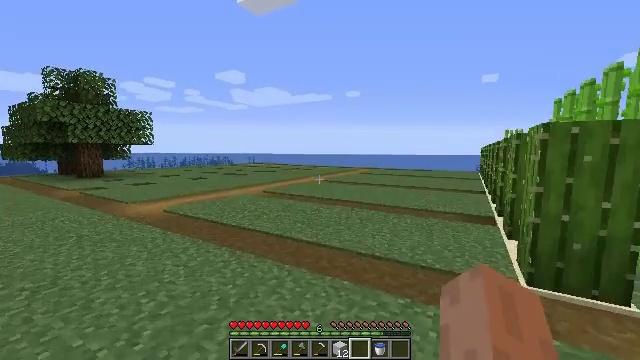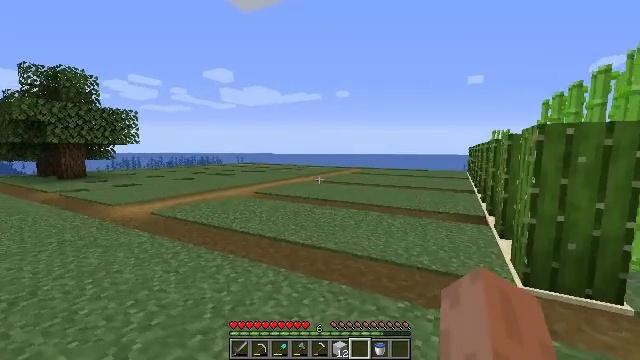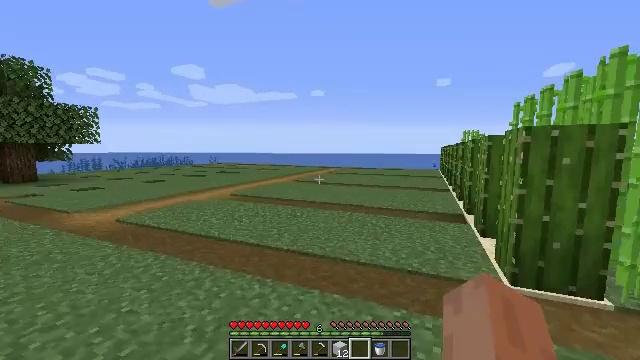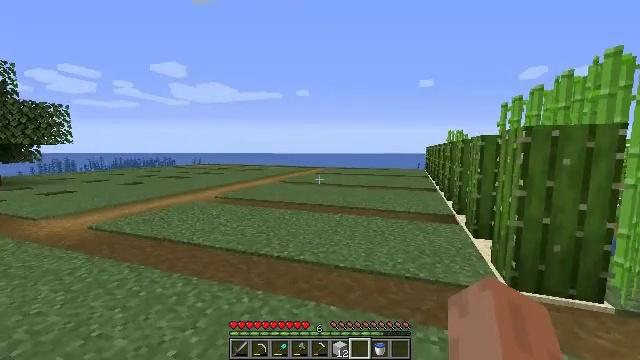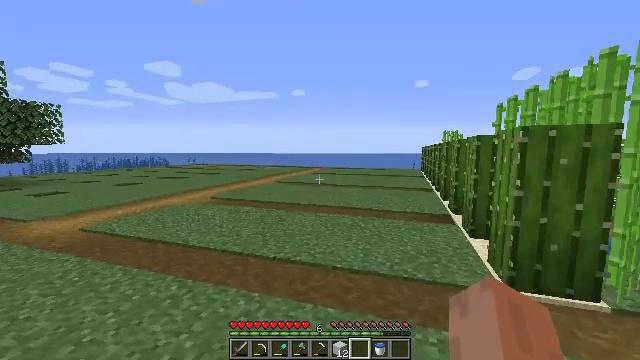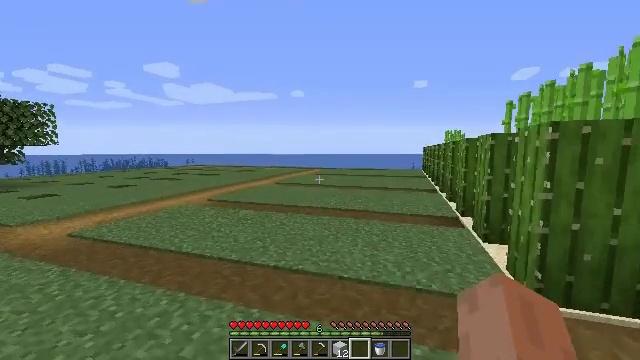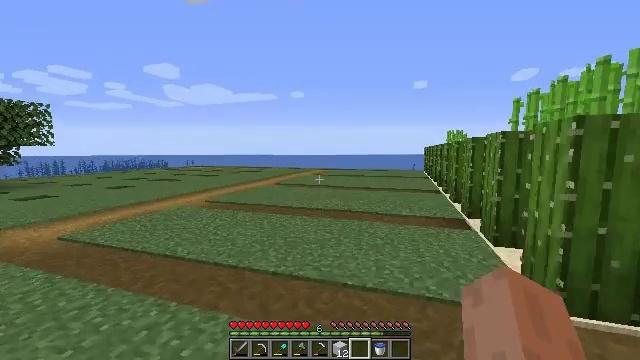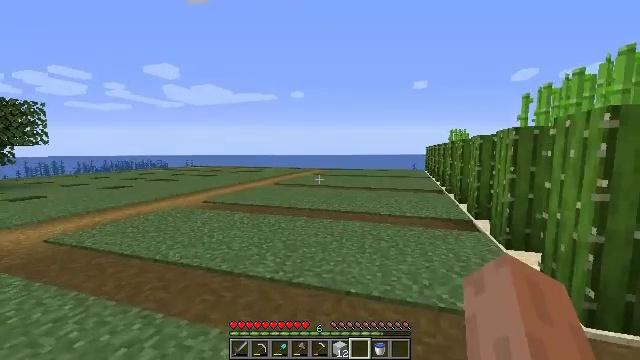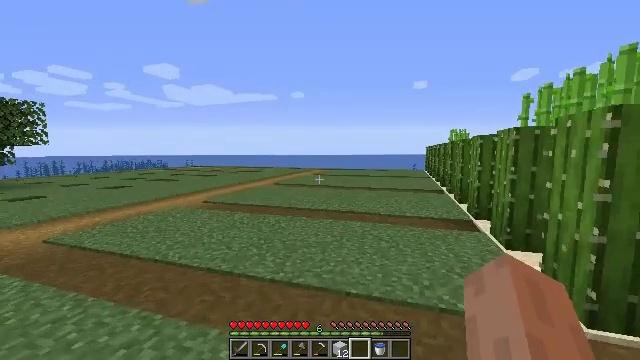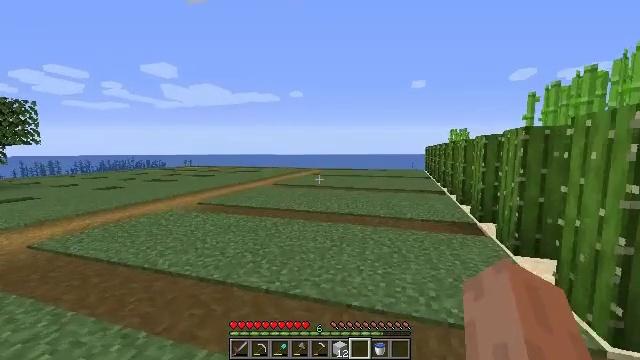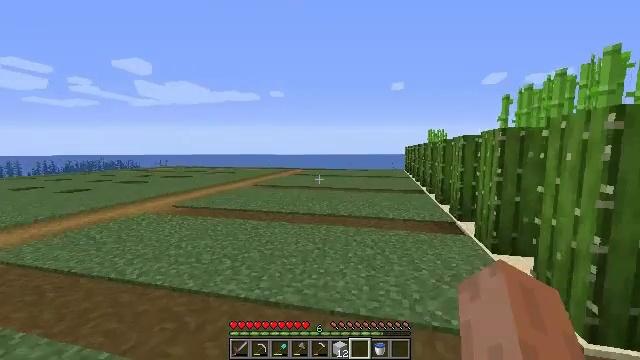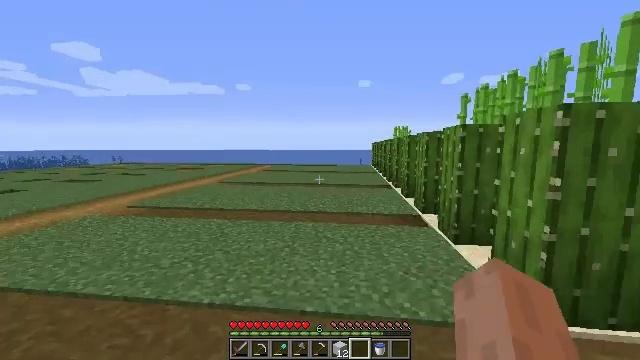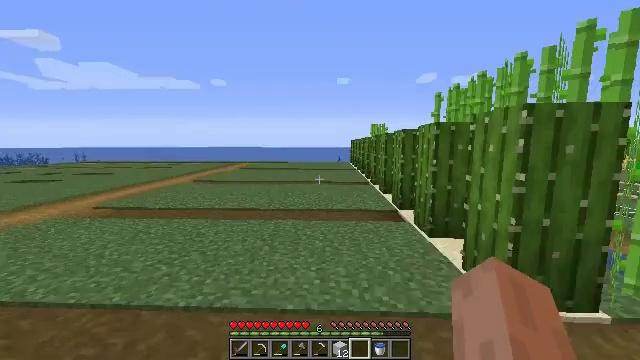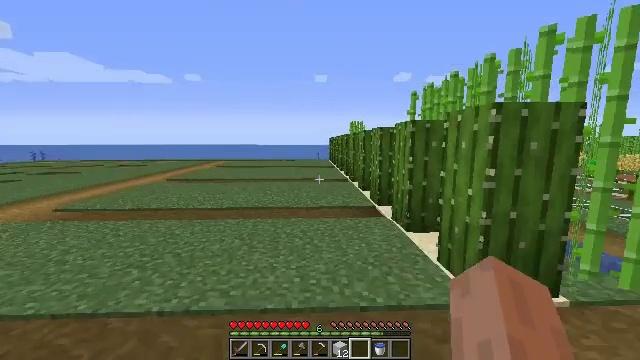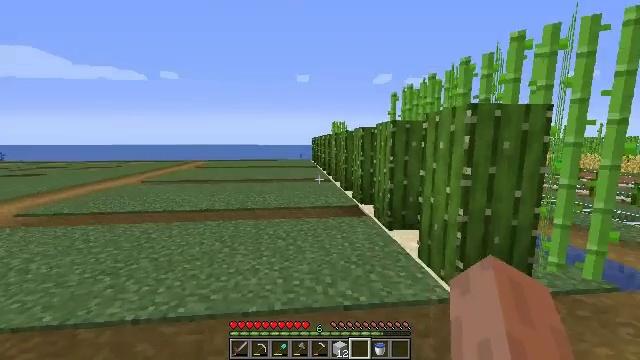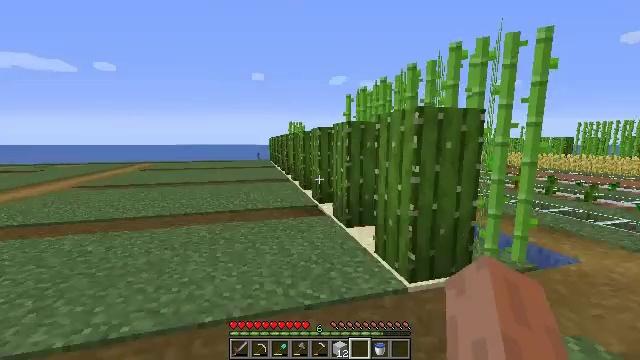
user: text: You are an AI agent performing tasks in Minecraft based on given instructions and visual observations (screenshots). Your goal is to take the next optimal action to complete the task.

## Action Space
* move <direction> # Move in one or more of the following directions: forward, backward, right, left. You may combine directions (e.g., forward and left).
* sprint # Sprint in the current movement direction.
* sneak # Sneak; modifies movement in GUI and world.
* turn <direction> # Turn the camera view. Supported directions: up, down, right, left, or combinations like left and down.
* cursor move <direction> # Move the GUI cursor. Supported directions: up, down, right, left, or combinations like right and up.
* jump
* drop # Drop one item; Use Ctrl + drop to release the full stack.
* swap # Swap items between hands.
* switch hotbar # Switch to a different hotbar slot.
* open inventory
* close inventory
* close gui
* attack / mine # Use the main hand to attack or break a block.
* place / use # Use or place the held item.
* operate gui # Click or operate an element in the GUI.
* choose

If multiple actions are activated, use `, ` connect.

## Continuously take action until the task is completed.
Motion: motion action
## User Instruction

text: drop white concrete
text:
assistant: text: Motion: move forward and move left, turn right
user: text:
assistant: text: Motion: move forward, turn right
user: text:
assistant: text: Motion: move forward, turn right
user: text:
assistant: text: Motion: move forward
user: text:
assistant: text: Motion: move forward
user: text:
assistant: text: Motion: move forward
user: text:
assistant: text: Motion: move forward
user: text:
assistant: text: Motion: move forward
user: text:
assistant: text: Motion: no_op
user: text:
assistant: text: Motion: turn right
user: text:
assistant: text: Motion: turn right and down
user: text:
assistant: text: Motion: turn right
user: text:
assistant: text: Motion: turn right
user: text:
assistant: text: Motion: turn right
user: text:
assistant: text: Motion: move right, turn right
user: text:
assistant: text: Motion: move right, turn right
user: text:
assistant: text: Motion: move right, turn right
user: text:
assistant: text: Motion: move right, turn right
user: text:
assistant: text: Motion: move right, turn right
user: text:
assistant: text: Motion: move right
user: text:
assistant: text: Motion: move right
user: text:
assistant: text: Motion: move right
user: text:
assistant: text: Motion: move right
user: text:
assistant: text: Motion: move right
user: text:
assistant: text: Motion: move right
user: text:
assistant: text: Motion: move right
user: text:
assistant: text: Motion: move right
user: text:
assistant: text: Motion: move forward and move right
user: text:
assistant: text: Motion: move forward and move right, turn right
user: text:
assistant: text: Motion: move forward and move right, turn right and up